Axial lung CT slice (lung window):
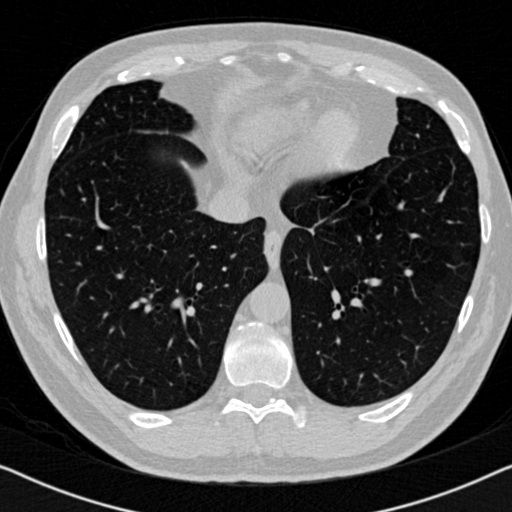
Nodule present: no